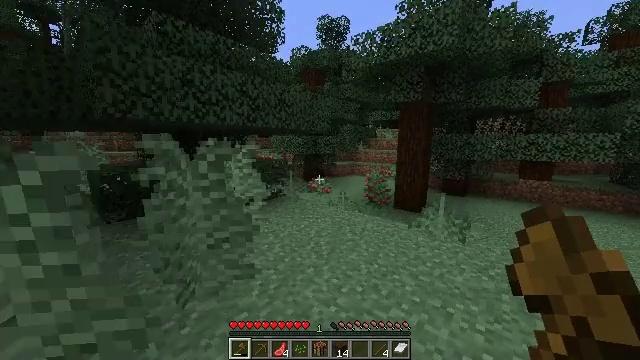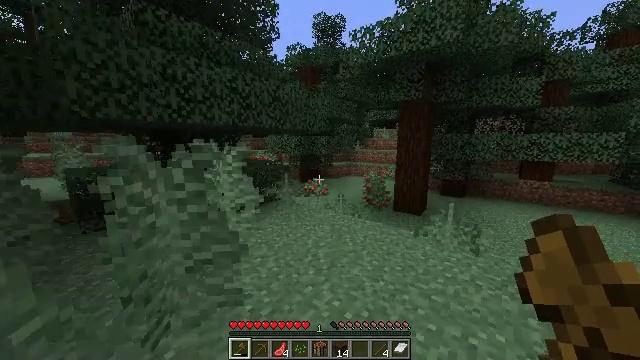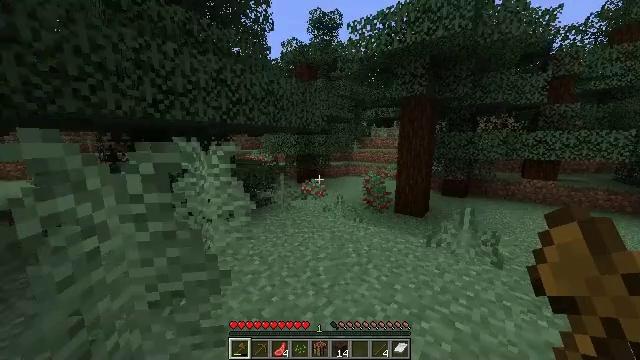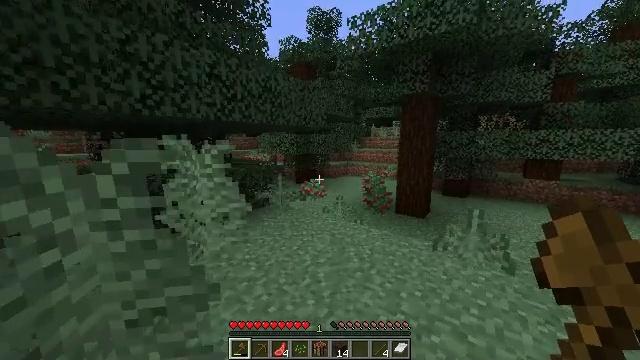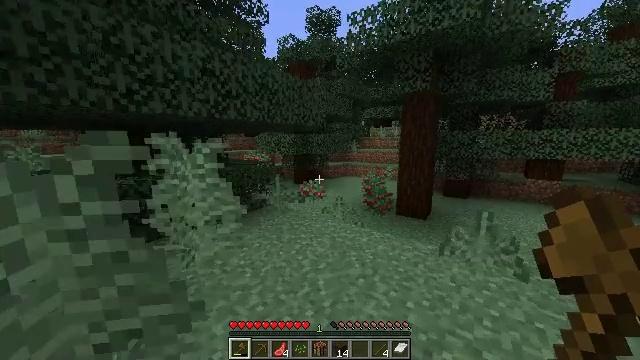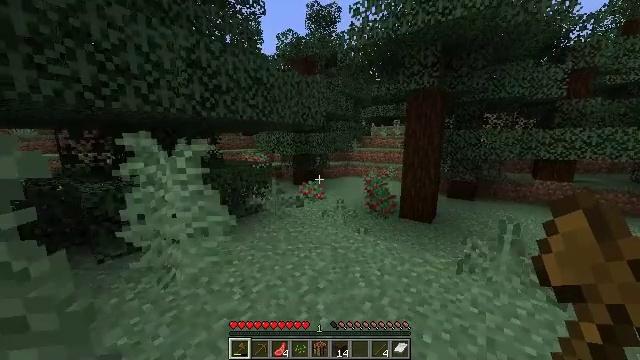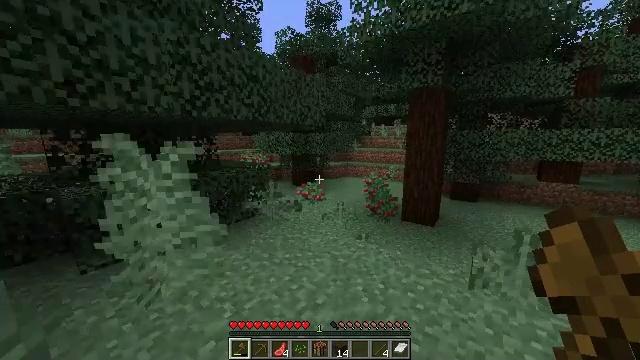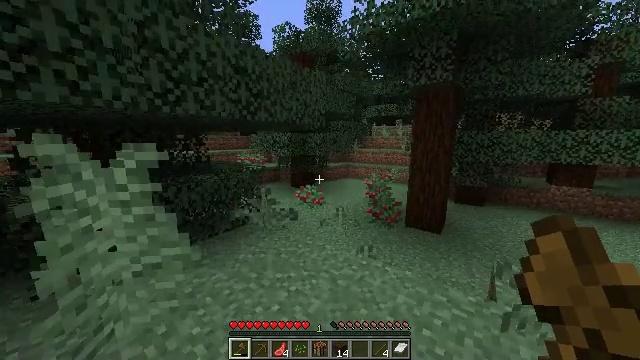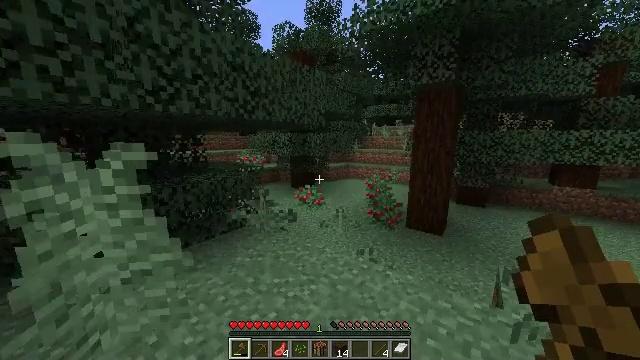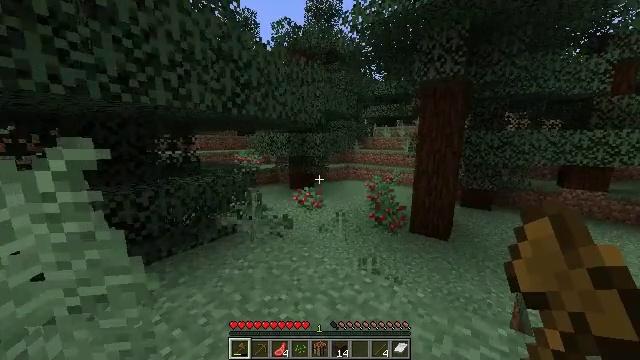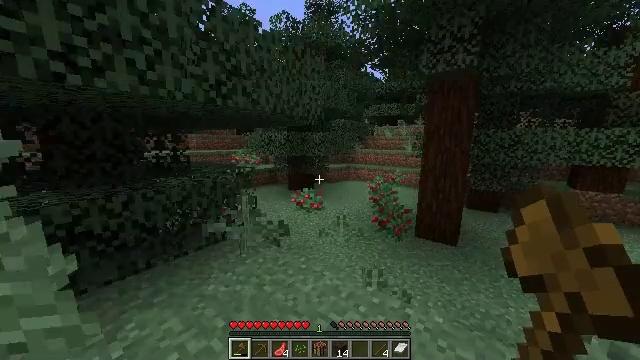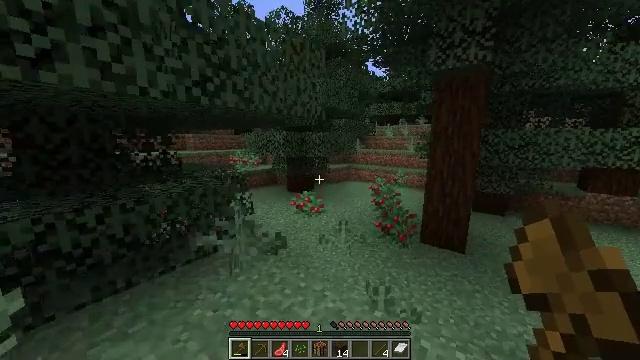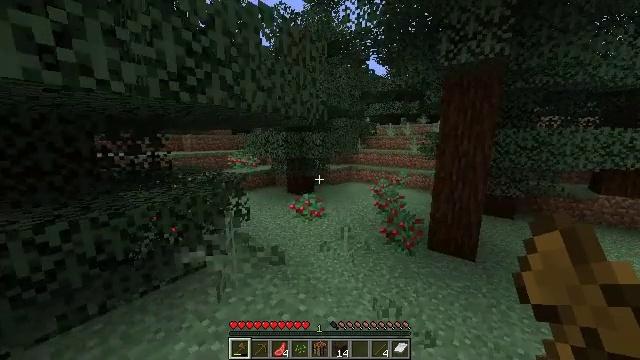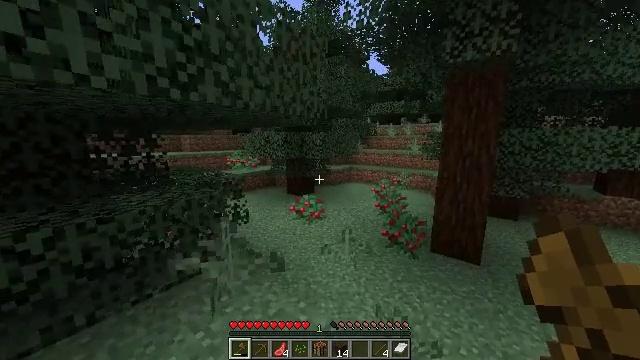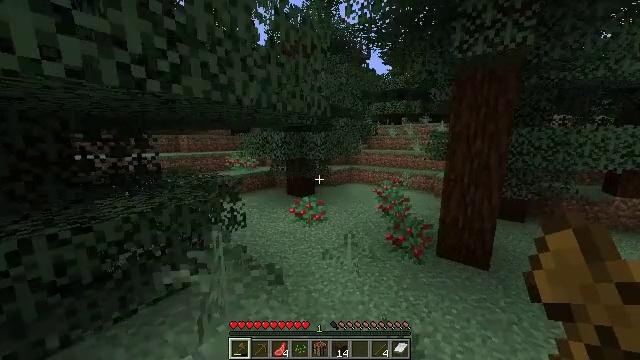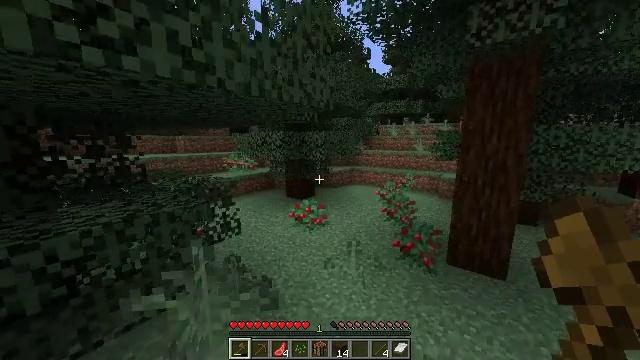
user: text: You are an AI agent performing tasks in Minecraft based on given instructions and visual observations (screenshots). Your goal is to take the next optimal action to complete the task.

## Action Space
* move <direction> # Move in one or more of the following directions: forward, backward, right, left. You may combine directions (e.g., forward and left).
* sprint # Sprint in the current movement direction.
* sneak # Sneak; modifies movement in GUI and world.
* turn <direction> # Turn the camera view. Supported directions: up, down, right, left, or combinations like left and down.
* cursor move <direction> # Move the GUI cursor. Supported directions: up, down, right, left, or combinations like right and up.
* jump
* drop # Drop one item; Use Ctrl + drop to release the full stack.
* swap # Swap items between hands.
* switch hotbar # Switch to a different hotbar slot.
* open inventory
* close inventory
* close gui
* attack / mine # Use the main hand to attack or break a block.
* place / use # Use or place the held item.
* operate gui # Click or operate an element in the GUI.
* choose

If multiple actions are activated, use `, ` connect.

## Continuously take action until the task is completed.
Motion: motion action
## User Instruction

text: Mine the sweet berry bush.
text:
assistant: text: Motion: move forward, turn right
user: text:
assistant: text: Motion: move forward
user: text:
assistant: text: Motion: move forward
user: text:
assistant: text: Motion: move forward
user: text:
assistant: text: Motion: move forward
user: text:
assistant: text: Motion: move forward
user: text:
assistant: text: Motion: move forward
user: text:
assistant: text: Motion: move forward
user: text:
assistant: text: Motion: move forward
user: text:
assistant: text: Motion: move forward
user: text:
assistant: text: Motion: move forward
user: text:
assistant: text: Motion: move forward
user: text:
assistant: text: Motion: move forward
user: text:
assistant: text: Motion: move forward
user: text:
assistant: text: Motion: move forward
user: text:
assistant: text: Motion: move forward
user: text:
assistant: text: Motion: move forward
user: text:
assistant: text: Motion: move forward
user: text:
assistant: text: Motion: move forward
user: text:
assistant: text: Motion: move forward
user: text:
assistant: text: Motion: move forward
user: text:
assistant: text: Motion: move forward and move left, turn left
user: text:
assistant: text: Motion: move forward and move left, turn left and down
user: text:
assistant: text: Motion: move forward and move left
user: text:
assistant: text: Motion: move forward
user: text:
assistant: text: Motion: move forward
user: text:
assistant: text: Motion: move forward
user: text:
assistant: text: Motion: move forward
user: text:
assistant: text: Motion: move forward
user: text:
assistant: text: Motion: move forward